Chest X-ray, PA view. Patient: 47 years old, sex M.
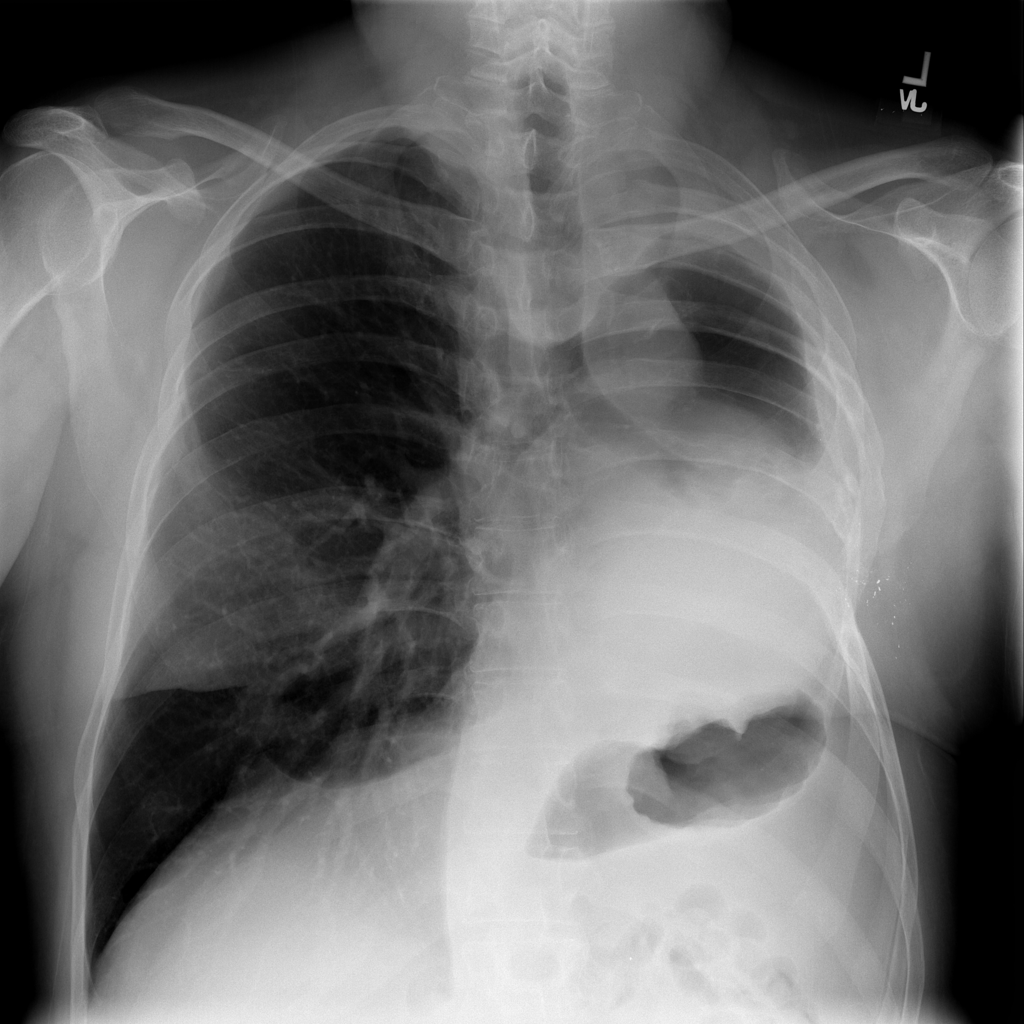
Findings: Pleural_Thickening